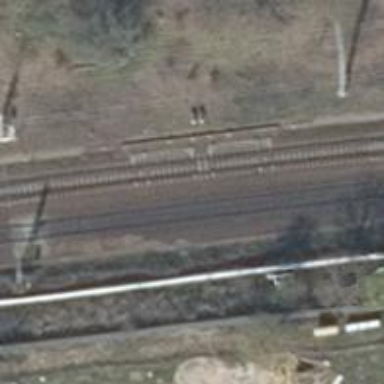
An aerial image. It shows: Railway switch with the turnout side on the left.